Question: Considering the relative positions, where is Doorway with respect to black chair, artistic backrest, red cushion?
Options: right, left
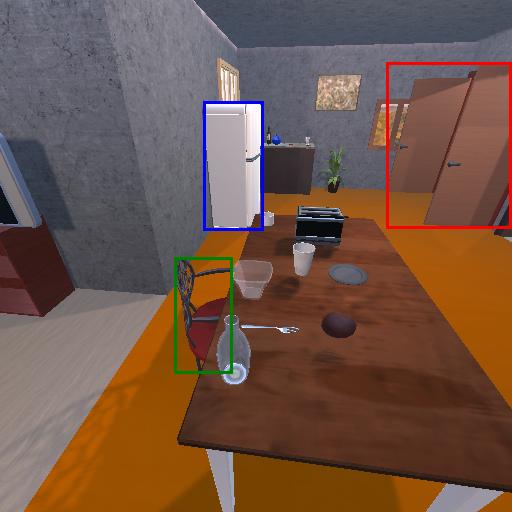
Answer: right